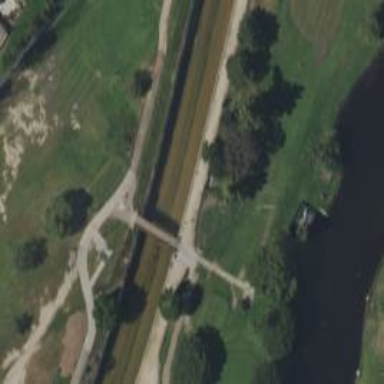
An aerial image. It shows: Path designated for golf carts.